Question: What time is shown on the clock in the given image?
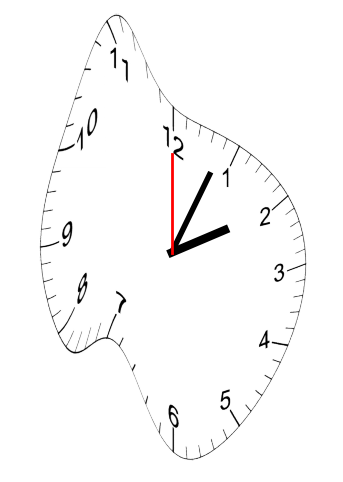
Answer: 02:04:00